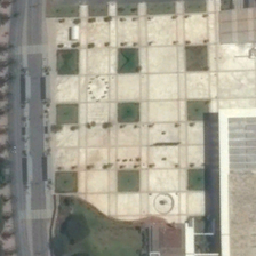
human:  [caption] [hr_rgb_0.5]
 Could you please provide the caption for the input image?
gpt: There are many rectangular blocks in the square.

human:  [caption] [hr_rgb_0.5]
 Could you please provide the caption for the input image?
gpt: There are many rectangular blocks of squares.

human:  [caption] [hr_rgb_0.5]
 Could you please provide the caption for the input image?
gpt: There are several blocks in the square.

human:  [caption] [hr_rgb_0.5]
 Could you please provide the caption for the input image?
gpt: There are many squares in the square.

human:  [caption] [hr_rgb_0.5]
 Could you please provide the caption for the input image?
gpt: There are many rectangular blocks in the square.